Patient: sex F, age 58
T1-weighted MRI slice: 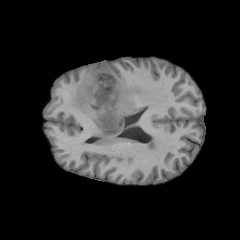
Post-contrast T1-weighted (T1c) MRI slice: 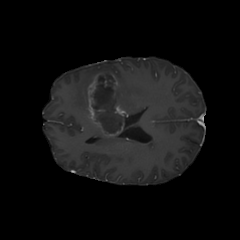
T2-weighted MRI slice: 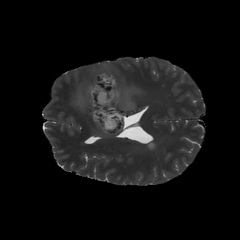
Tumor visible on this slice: yes
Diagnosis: Glioblastoma, IDH-wildtype
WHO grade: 4